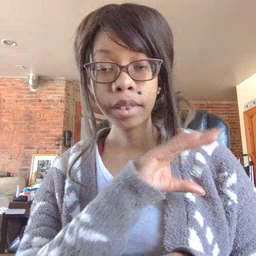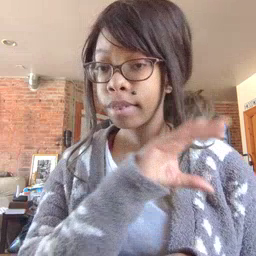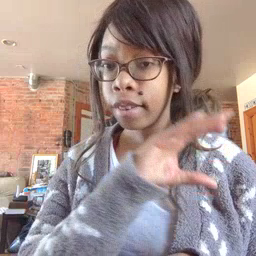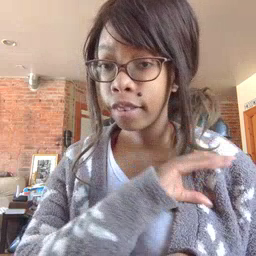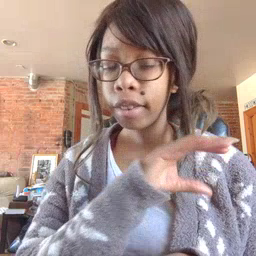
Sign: police